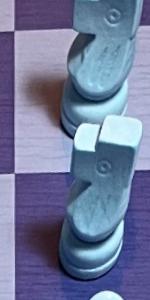
Label: Knight_White